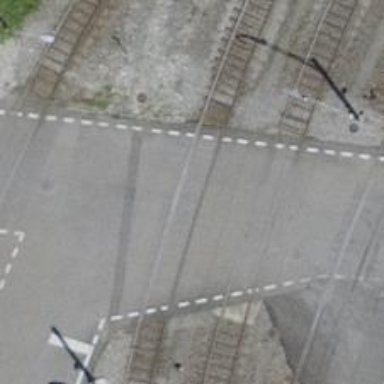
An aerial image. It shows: Level crossing along the railway.